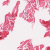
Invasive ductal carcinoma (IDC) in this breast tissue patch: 0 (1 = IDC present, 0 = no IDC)